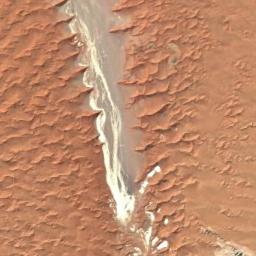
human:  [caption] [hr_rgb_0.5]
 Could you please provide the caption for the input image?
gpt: The desert has orange sand and lots of transverse sand ridges and some dry river beds are also in the desert .

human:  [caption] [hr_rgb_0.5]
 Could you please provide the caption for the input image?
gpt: This is a sand dune with a yellow wavy texture with a gray bare top .

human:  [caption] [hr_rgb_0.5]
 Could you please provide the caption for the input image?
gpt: There are yellow desert with a line of bare land .

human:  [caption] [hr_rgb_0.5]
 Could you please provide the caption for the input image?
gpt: There are some bare rocks in this desert .

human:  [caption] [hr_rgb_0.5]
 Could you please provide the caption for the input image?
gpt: A desert with many dunes and white rocks .